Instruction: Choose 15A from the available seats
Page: seats
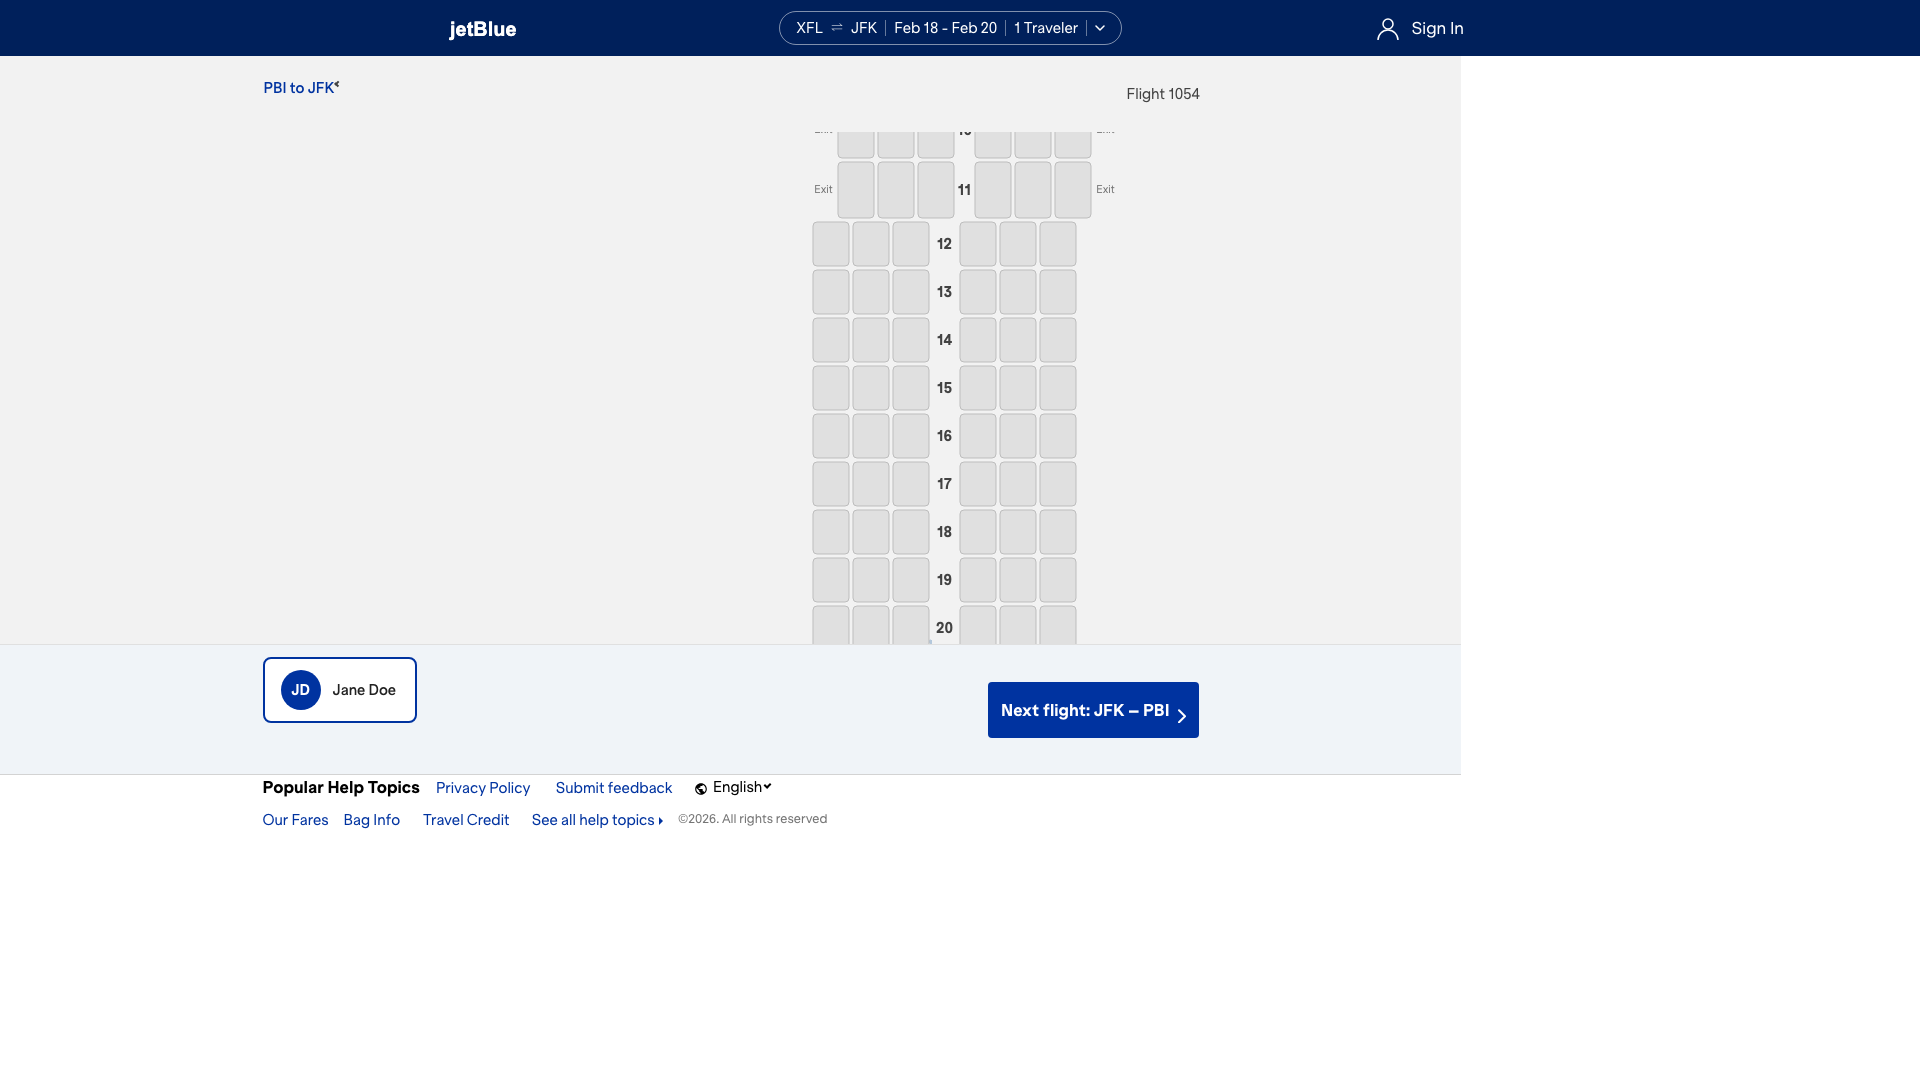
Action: click